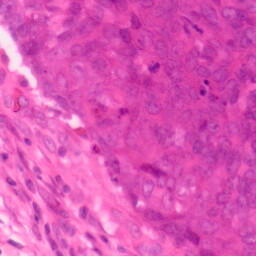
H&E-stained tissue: Colon